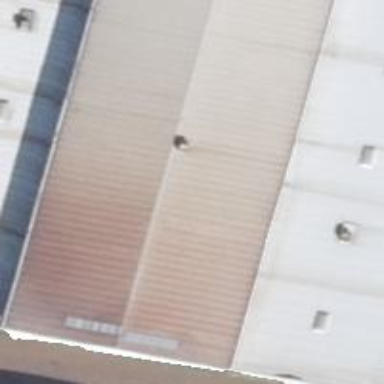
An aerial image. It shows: Warehouse.